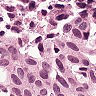
Metastatic tissue present: yes